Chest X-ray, AP view. Patient: 48 years old, sex F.
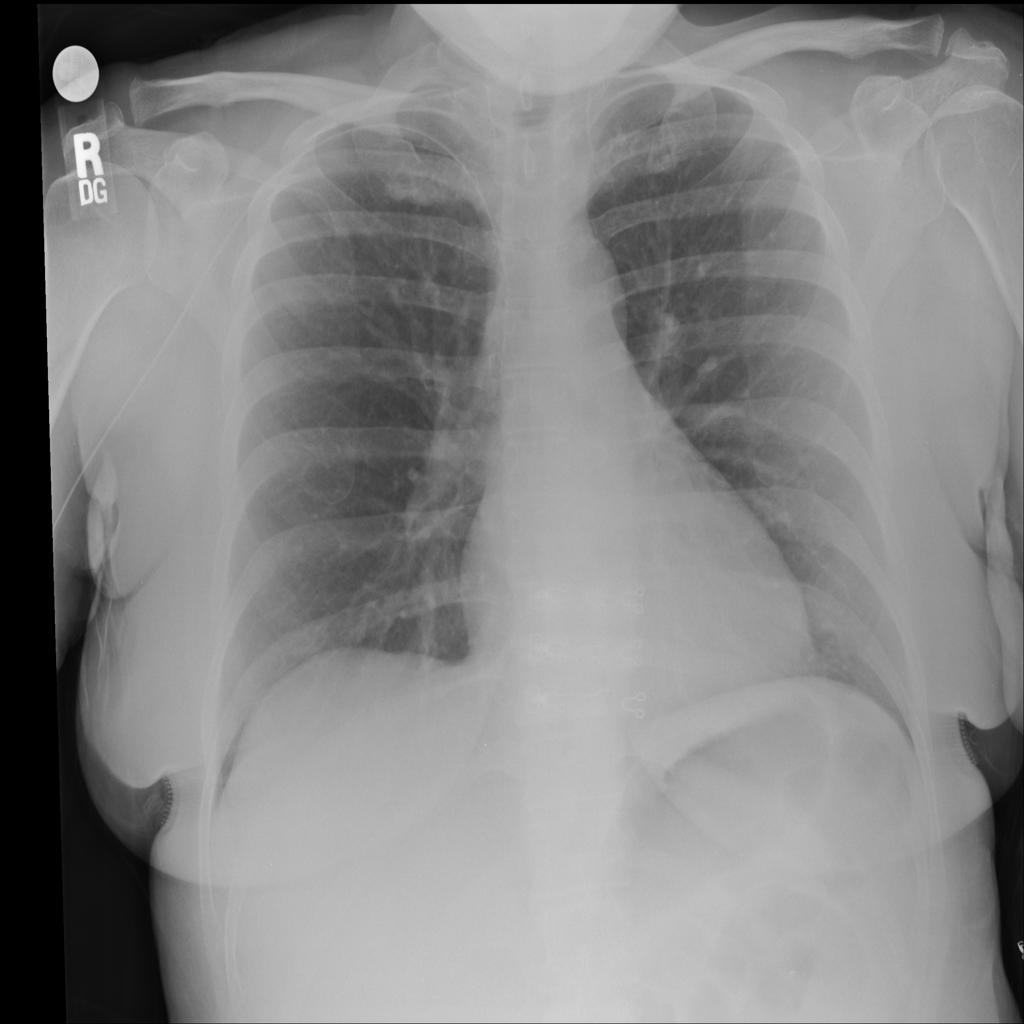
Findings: No Finding